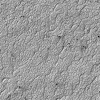
Atmospheric dust classification: not_dusty